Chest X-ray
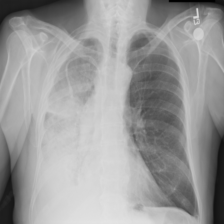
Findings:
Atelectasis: negative
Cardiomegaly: negative
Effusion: negative
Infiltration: negative
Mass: negative
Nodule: negative
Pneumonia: negative
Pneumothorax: negative
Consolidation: negative
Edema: negative
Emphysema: negative
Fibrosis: negative
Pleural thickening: negative
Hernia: negative